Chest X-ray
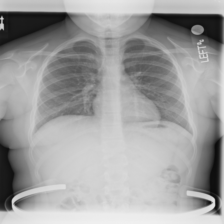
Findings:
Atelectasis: negative
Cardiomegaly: negative
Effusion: negative
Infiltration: negative
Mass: negative
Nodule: negative
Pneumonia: negative
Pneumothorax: negative
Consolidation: negative
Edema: negative
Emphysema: negative
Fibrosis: negative
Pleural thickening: negative
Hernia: negative